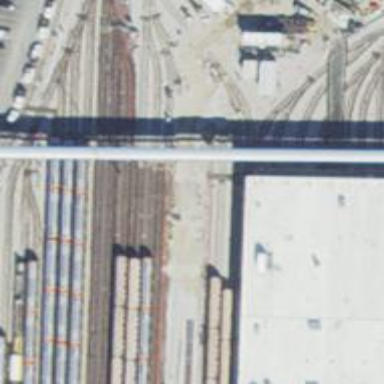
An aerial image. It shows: Yard area with electrified rail tracks.